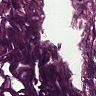
Metastatic tissue present: no